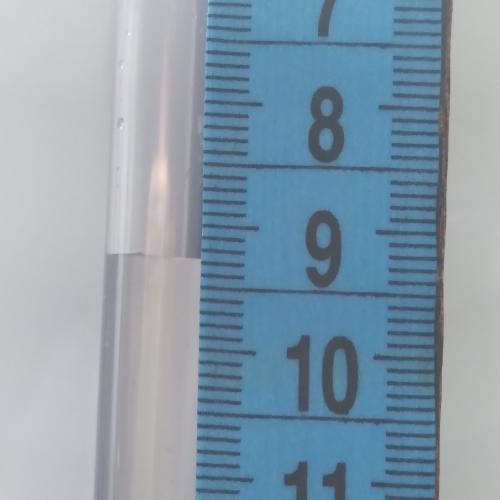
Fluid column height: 9.3 cm